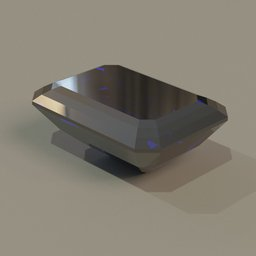
Label: decoration